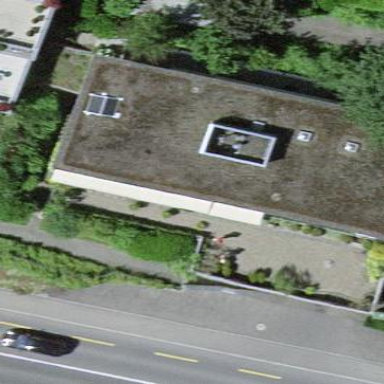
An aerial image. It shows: Building.